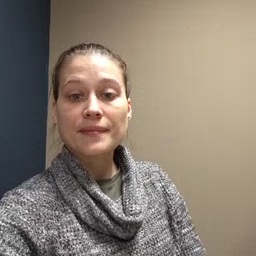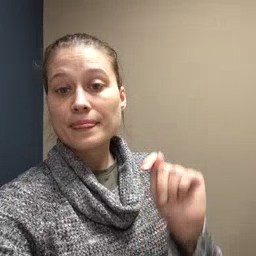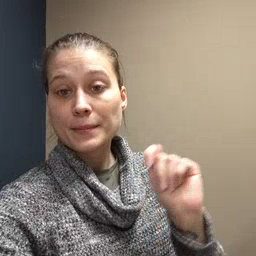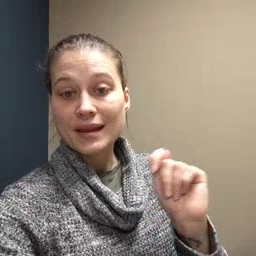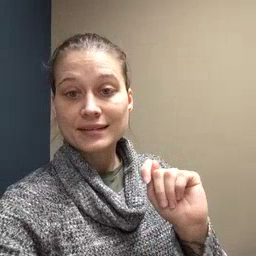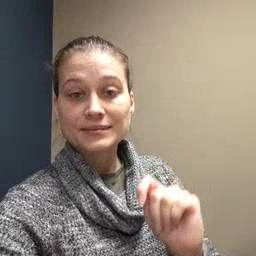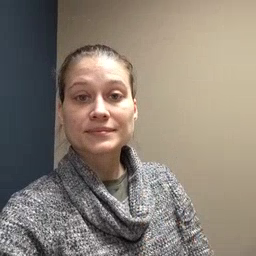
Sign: potty